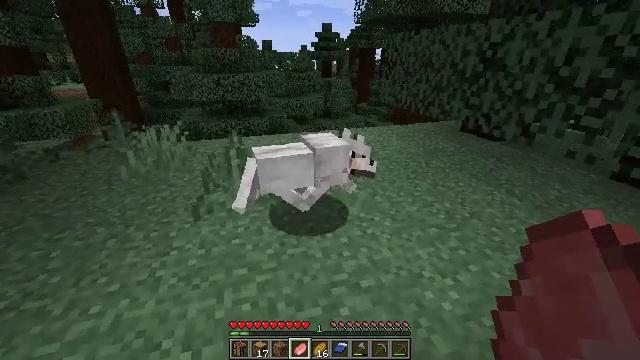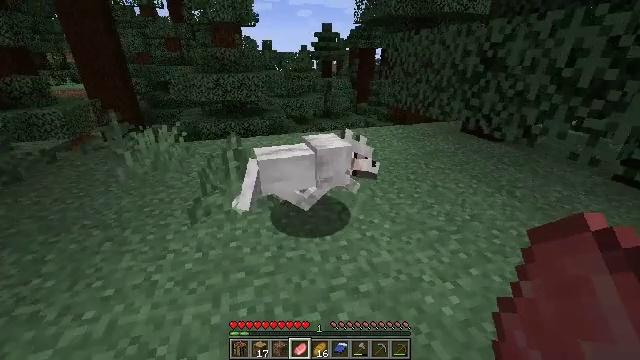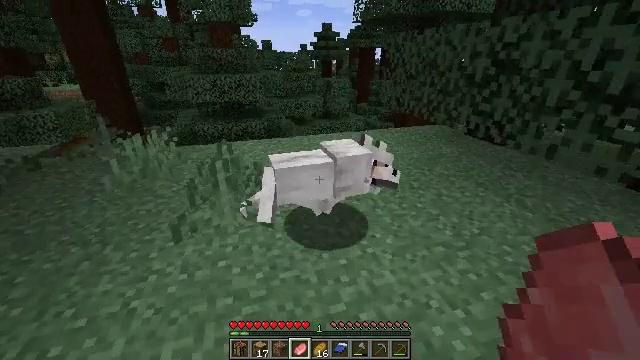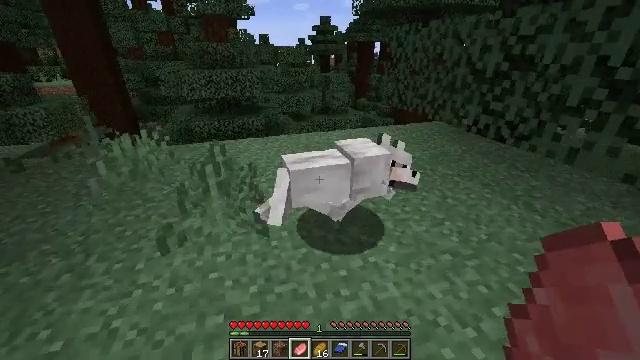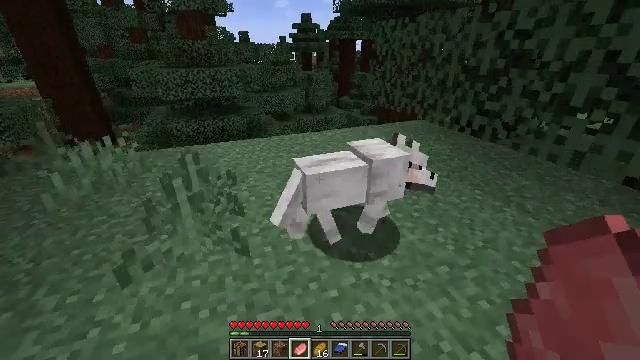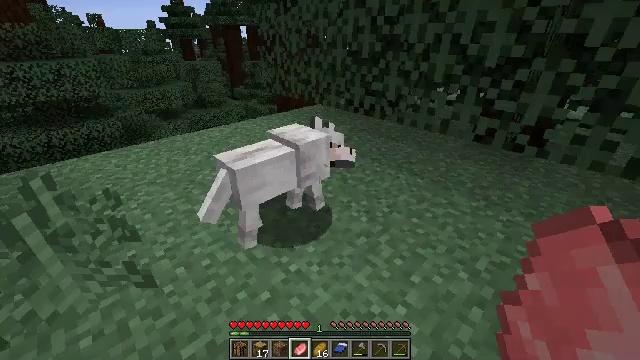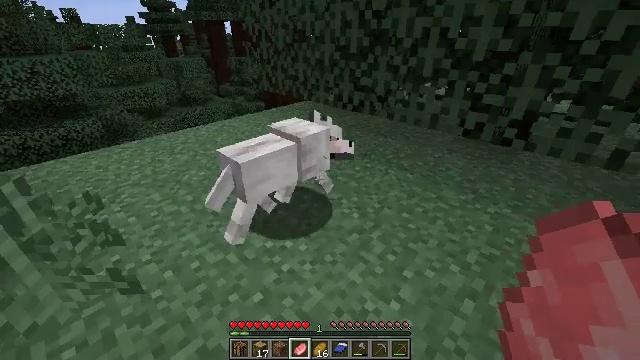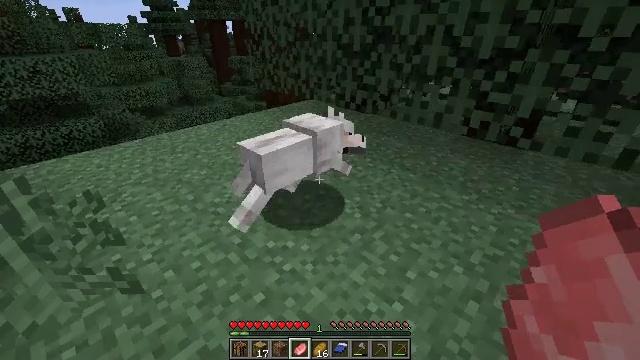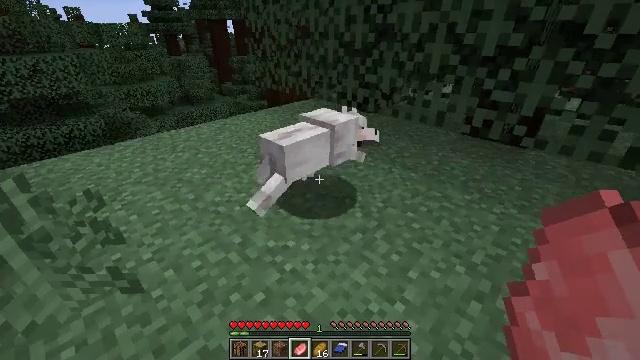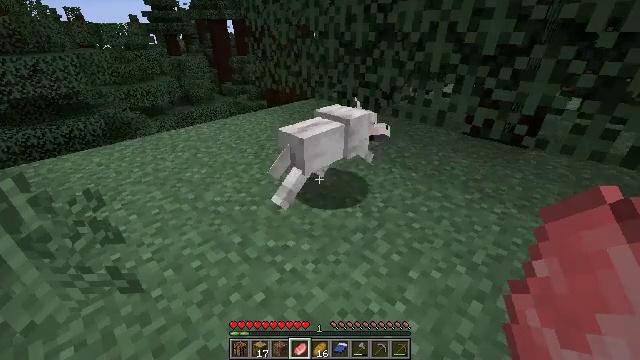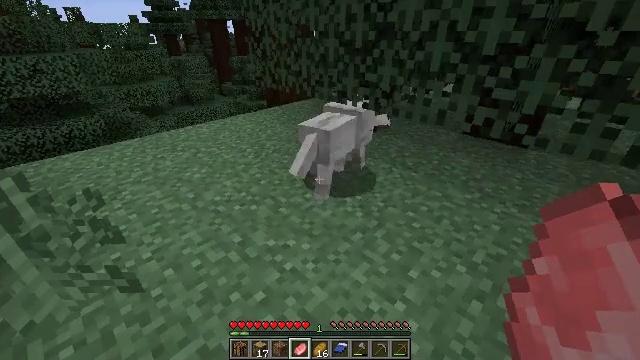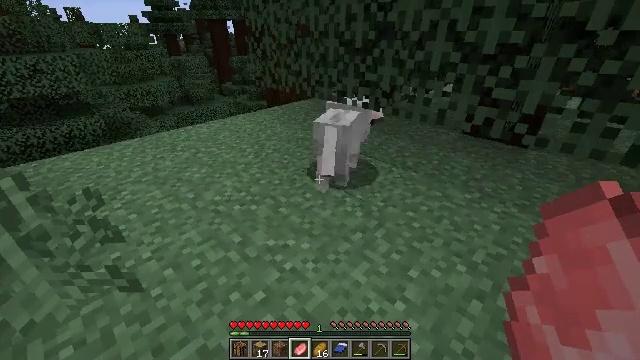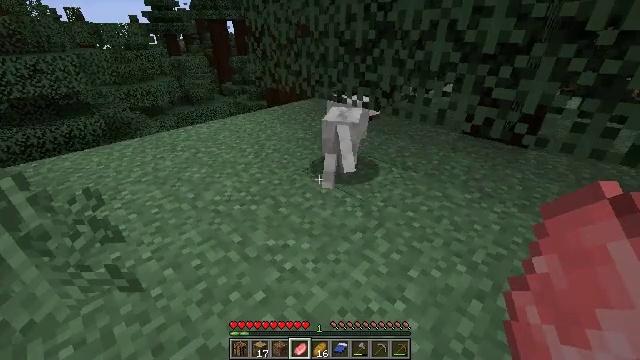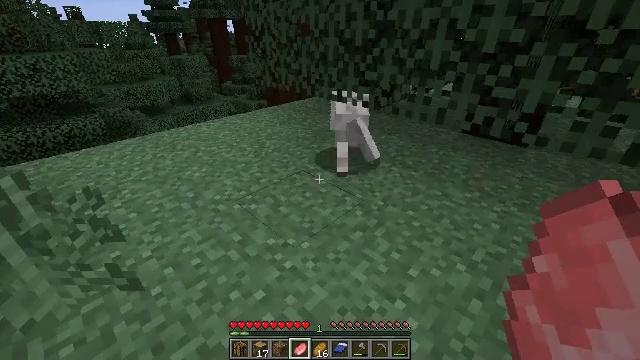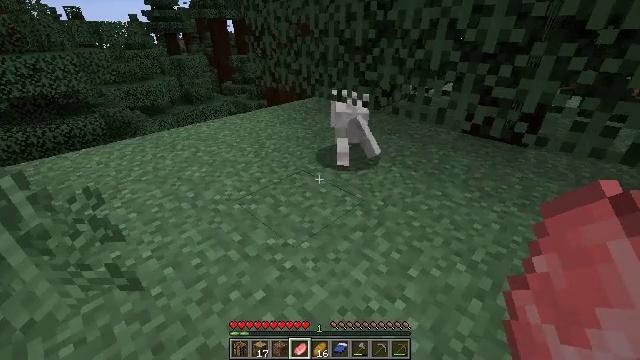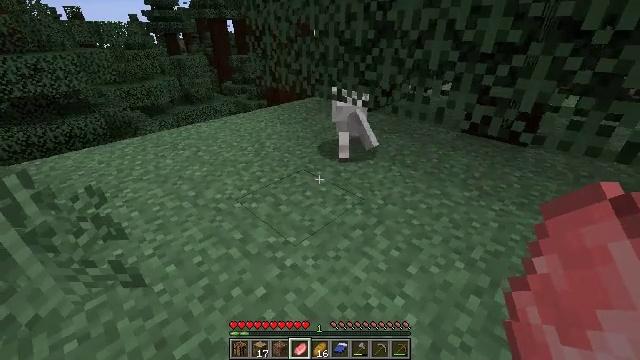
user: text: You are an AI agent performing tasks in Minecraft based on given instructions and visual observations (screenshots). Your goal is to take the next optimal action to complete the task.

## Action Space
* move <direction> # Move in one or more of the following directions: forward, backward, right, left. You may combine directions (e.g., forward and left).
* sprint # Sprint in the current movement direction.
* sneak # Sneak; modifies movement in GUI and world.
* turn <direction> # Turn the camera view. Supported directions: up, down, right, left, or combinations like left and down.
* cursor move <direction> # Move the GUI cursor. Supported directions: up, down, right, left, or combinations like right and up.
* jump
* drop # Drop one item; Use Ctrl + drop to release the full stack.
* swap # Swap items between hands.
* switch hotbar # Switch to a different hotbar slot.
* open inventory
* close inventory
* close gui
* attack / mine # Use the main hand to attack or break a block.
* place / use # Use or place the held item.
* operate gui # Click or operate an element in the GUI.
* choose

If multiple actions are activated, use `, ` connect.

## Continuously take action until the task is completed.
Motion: motion action
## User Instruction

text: Collect mossy cobblestone from a structure.
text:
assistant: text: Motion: move forward
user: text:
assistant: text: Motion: move forward
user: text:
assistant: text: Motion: move forward, turn down
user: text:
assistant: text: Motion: turn right
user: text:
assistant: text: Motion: turn right and down
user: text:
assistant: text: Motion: turn right, use / place
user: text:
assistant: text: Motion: use / place
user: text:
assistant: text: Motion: no_op
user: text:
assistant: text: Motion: no_op
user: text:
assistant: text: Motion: no_op
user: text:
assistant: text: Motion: no_op
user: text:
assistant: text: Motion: no_op
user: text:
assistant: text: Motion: no_op
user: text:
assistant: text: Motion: no_op
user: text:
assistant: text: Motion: move back
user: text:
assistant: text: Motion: move back
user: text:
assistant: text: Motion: move back and move right, turn up
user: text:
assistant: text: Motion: move back and move right, turn up
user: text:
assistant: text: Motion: move back and move right, turn up
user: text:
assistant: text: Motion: move back and move right, turn up
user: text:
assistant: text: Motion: move back and move right, turn up
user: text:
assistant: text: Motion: move back and move right
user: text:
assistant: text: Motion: move back and move right
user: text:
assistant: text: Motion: move back and move right
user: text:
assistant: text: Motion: move back and move right
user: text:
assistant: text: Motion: move back and move right, turn right
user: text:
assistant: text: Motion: move back and move right, turn right and up
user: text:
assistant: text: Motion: move back and move right, turn right and up
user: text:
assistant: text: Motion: move right, turn right and up
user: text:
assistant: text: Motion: move right, turn down